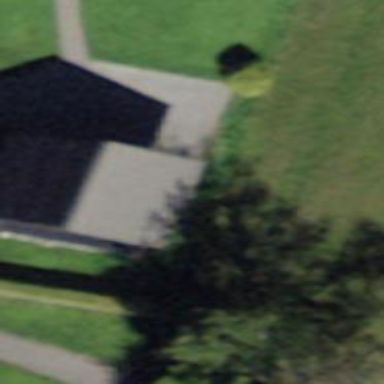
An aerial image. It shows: Barn.